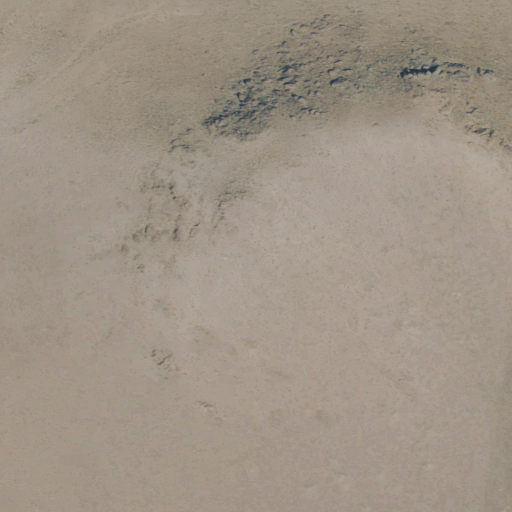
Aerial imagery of mountain in Oregon named Rabbit Hills containing shrub and grassland